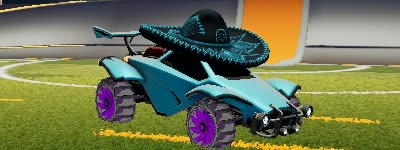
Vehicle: octane